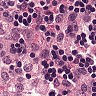
Metastatic tissue present: no